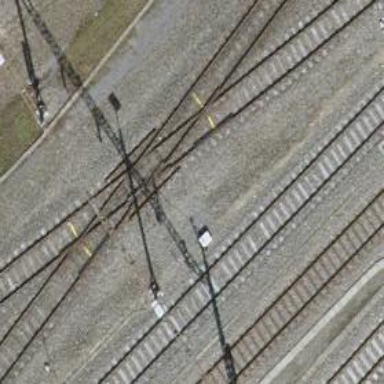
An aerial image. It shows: Single railway track with electrified contact line.